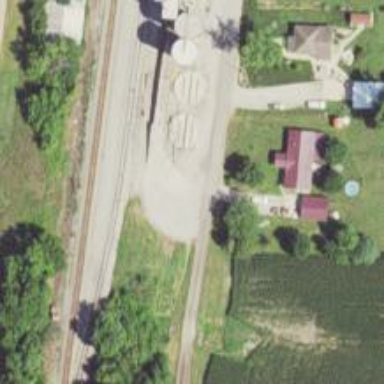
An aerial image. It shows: Railway service station.